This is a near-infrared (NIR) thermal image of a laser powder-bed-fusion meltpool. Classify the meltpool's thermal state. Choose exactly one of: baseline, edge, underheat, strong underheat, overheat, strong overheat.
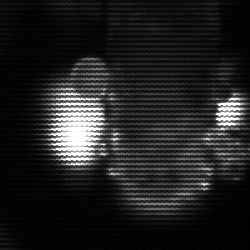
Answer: strong underheat